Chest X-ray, PA view. Patient: 47 years old, sex F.
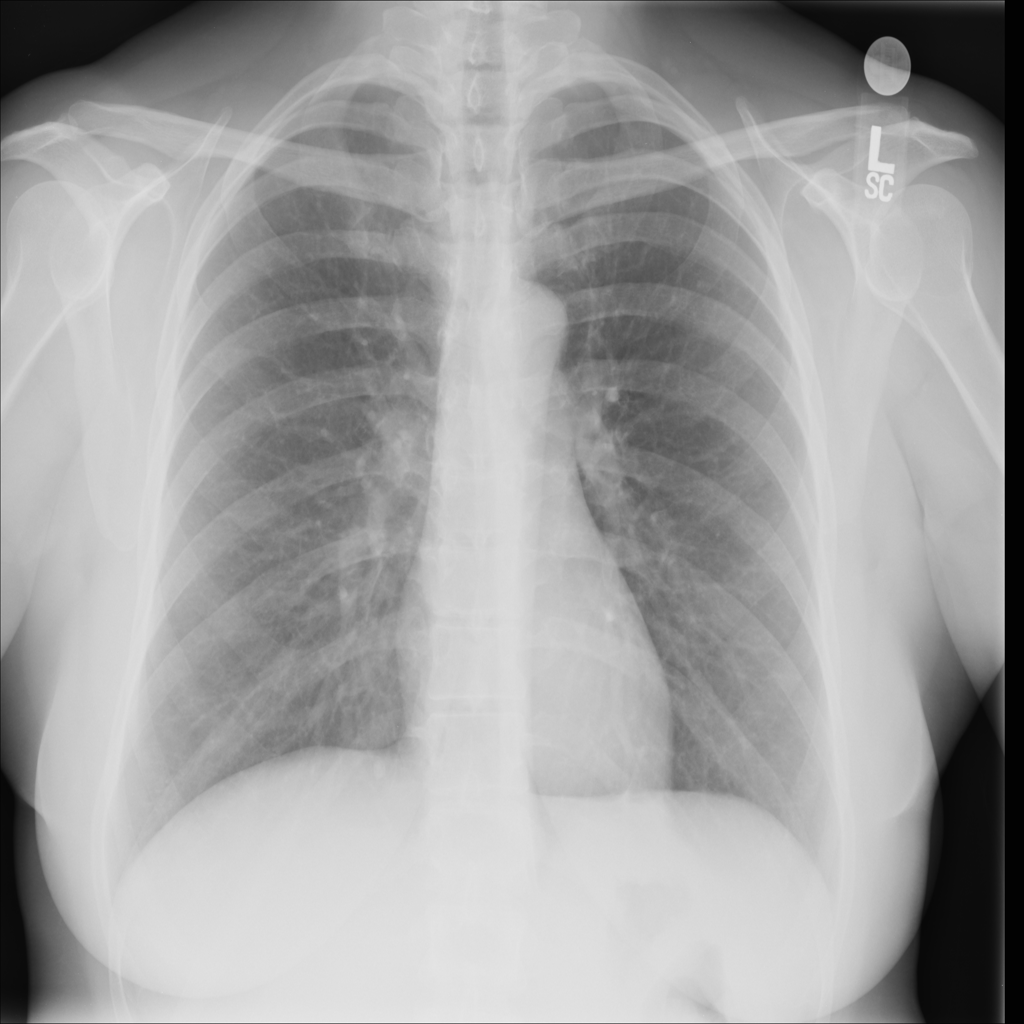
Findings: No Finding